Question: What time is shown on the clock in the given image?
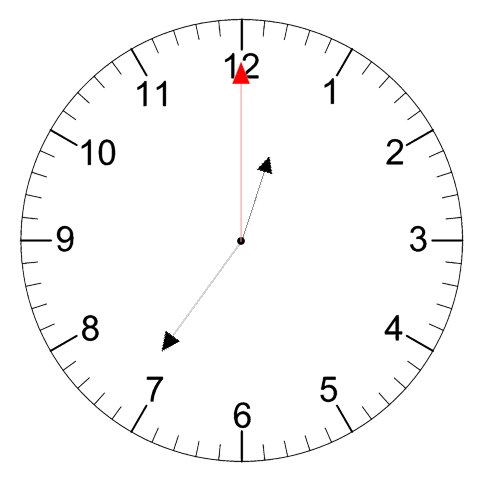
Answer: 12:36:00